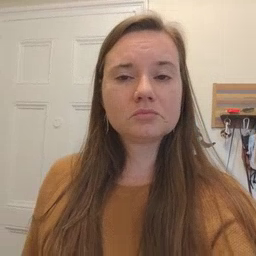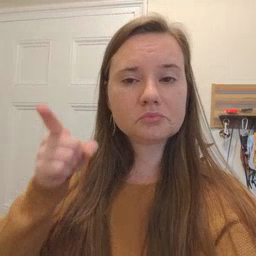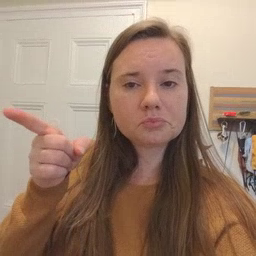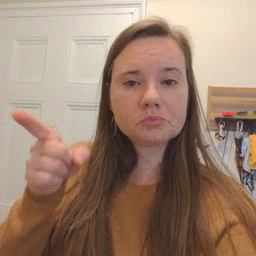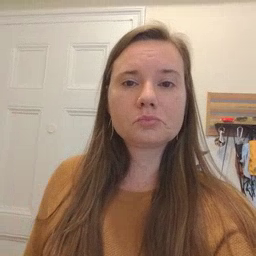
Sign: hesheit